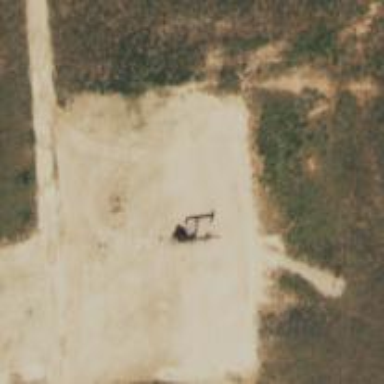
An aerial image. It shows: Petroleum well.